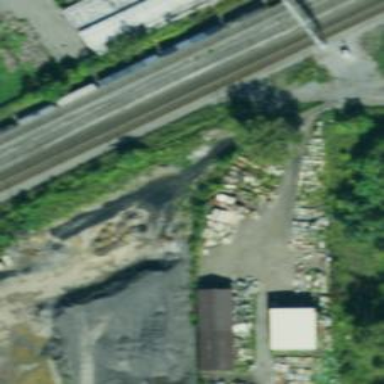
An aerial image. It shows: Abandoned railway.